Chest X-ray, AP view. Patient: 35 years old, sex M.
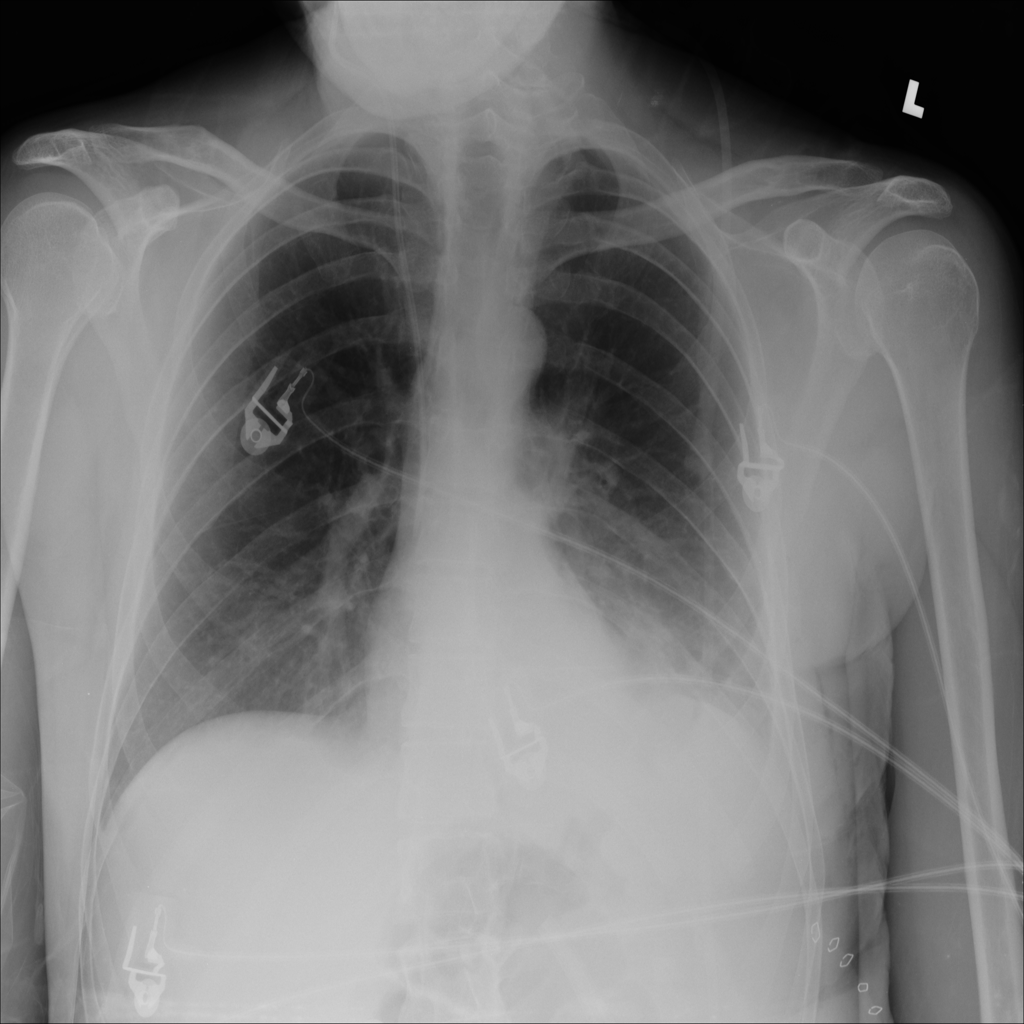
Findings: Atelectasis, Consolidation